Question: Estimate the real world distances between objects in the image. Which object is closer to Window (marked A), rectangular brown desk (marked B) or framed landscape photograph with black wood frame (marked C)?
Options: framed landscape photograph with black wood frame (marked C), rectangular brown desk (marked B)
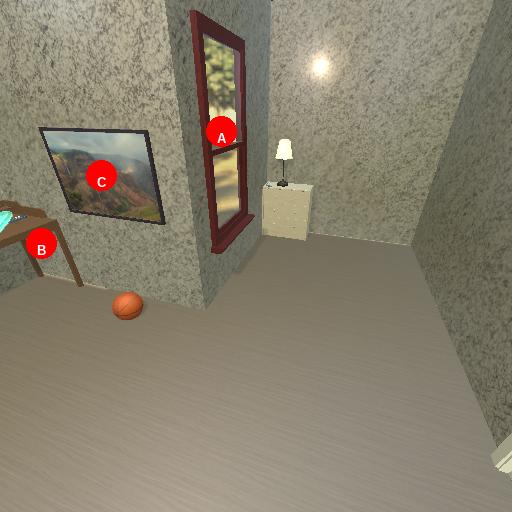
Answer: framed landscape photograph with black wood frame (marked C)